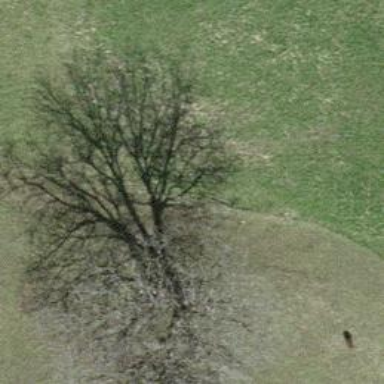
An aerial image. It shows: Urban tree adds touch of nature to the surroundings.